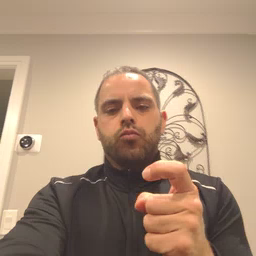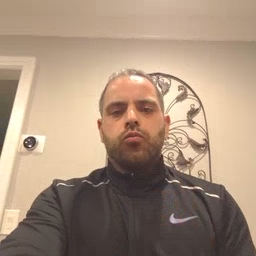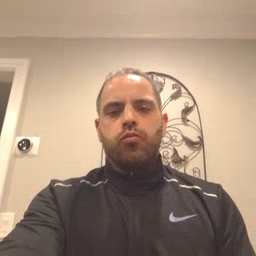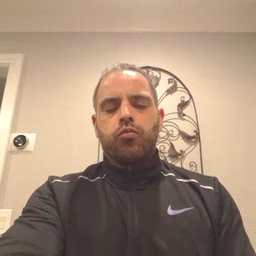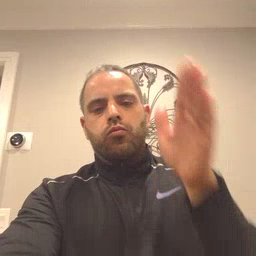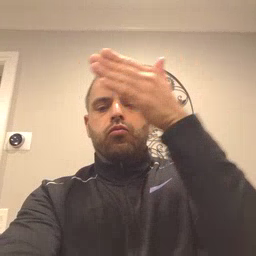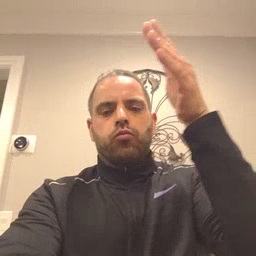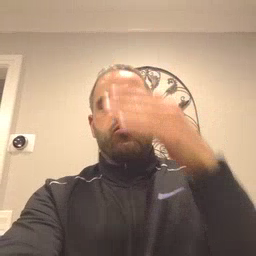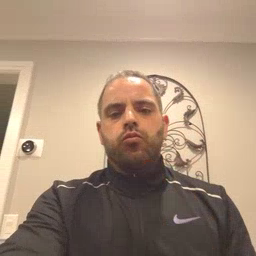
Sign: flag